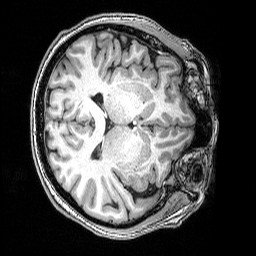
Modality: T1w
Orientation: axial
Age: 49
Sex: female
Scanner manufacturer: siemens
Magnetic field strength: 3 T
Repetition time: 2.53 s
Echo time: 0.0035 s